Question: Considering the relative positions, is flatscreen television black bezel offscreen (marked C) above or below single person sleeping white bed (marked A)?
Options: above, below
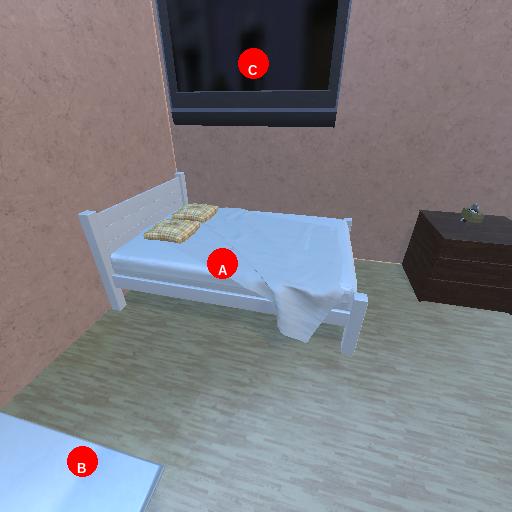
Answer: above